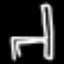
Label: chair